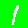
Digit: 1